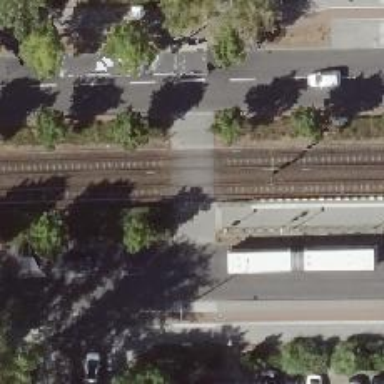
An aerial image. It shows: Uncontrolled tram crossing.